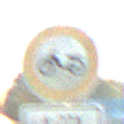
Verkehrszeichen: VerbotMofas
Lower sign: ZeitangabenMitBeschraenkungAufWochentage4
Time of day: SunriseSunset
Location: Outdoor (Special)
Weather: Clear
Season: NotSpecified
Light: Natural